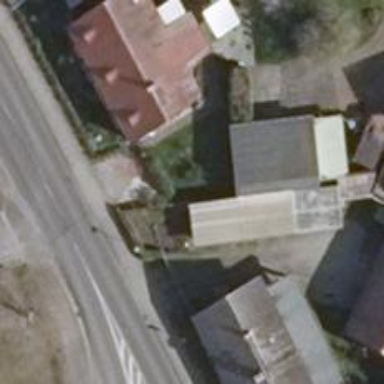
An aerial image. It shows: House with flat roof.